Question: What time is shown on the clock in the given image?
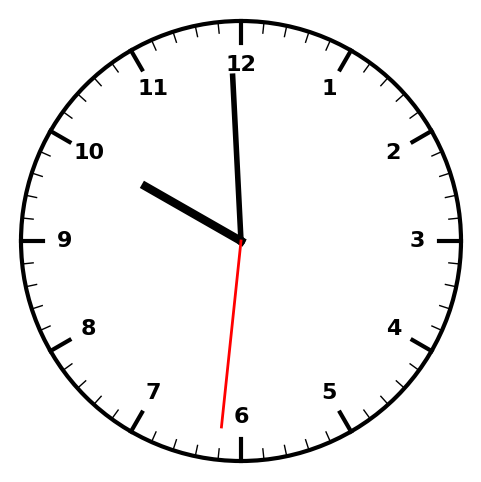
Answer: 09:59:31